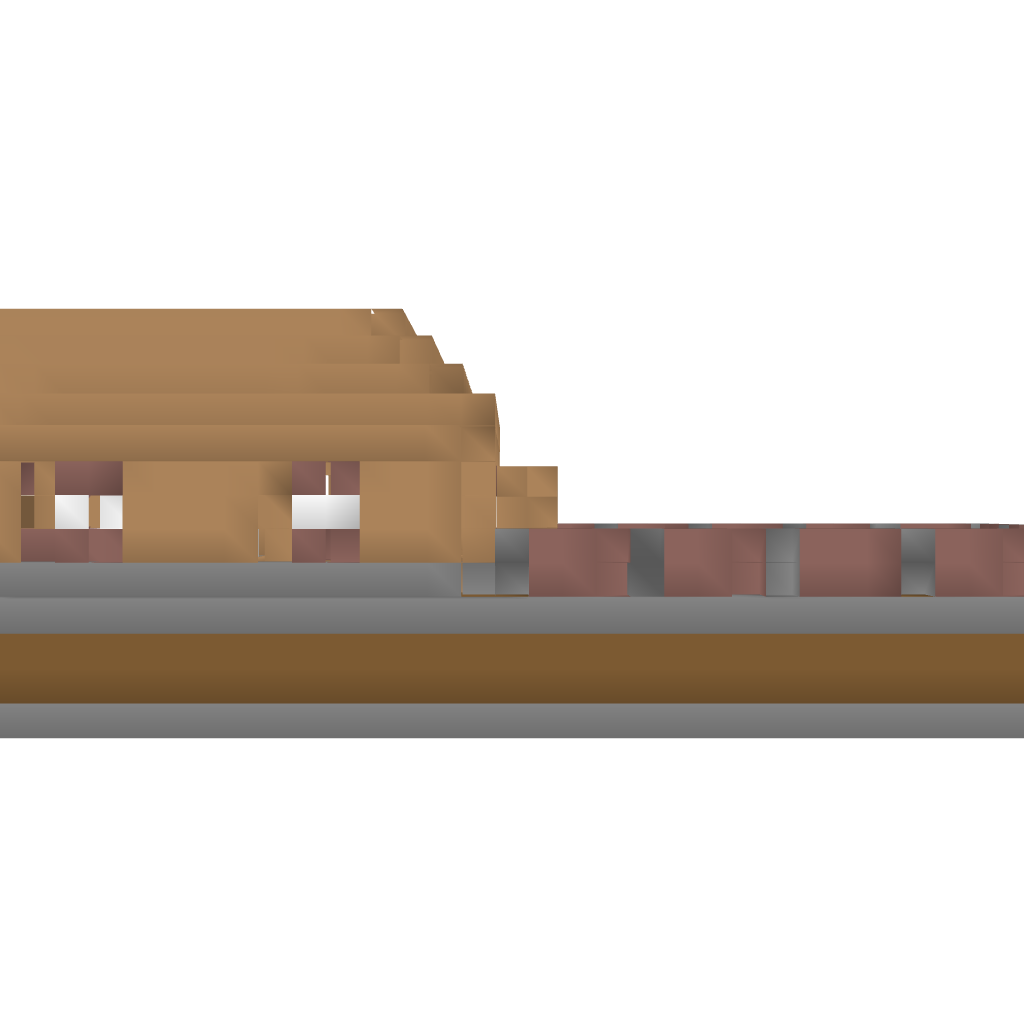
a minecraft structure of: Wood House bad low quality